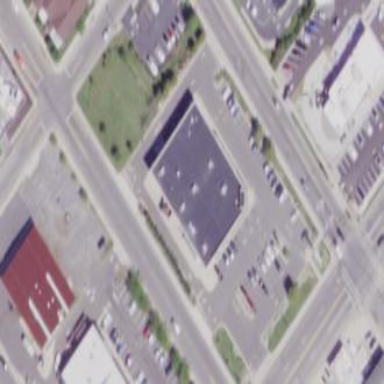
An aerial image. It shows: Building that is pharmacy providing healthcare services.